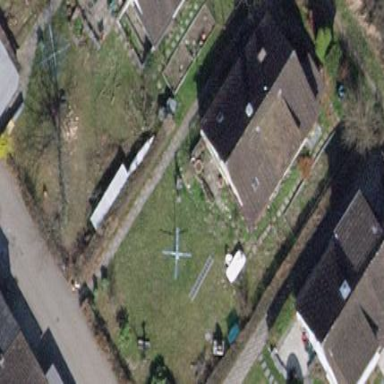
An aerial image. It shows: Detached building with gabled roof.